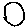
Label: circle